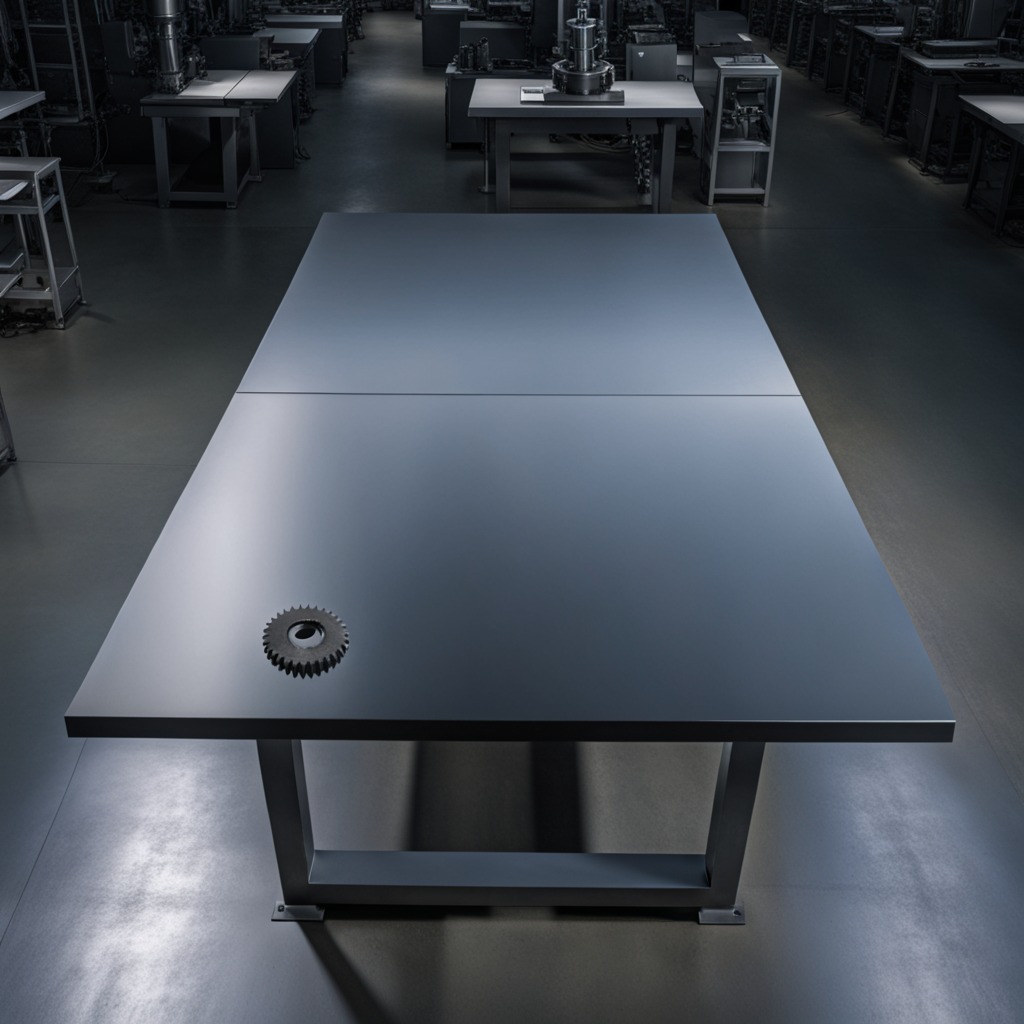
A steel gear with teeth is lying on the clean empty table in the basement in the evening.